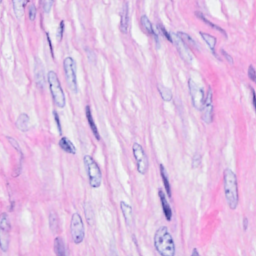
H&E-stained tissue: Breast